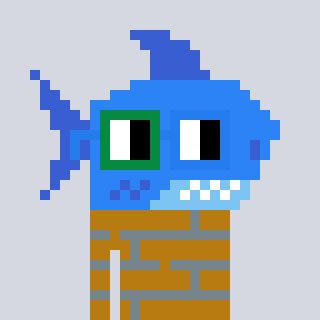
a pixel art character with square green and blue glasses, a shark-shaped head and a gold-colored body on a cool background